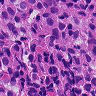
Metastatic tissue present: yes